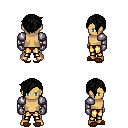
a pixel art fantasy rpg character, male body template, human, tanned skin, steel arm armor, gold greaves, black pixie cut hairstyle, metal gloves, brown slippers, four views (front, back, left, right), 2x2 character sprite sheet, small pixel art, hard edges, no anti-aliasing